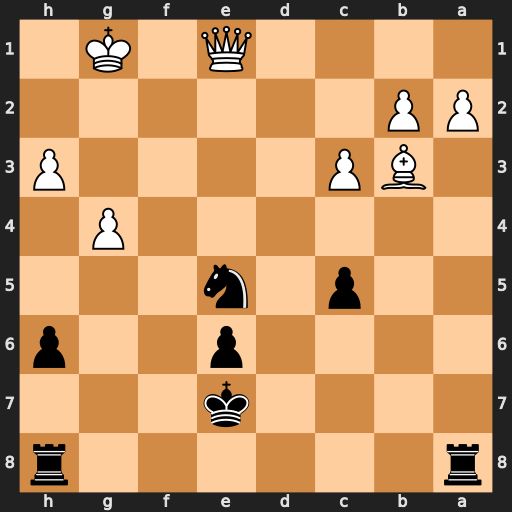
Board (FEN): r6r/4k3/4p2p/2p1n3/6P1/1BP4P/PP6/4Q1K1
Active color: b
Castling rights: -
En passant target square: -
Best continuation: Nf3+ Kf2 Nxe1